Question: Now, it looks like this:

But I want that it looks like this : '__ . __ . ____ __ : __' (example: '18.02.2013 18:35')
What I already tried:
'''
$(".DateTimeTextBox").datetimepicker({
dateformat: 'd.m.Y H:i',
timepicker:false,
mask: true
});
'''
How can I realize this? Thanks
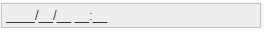
Answer: use this one...
'''
$('.DateTimeTextBox').datetimepicker({
mask:'39.19.9999 29:59',
format:'d.m.Y H:i'
});
'''
if you are not getting your requirement then <URL>
change mask and format which you want...
hope you will get...